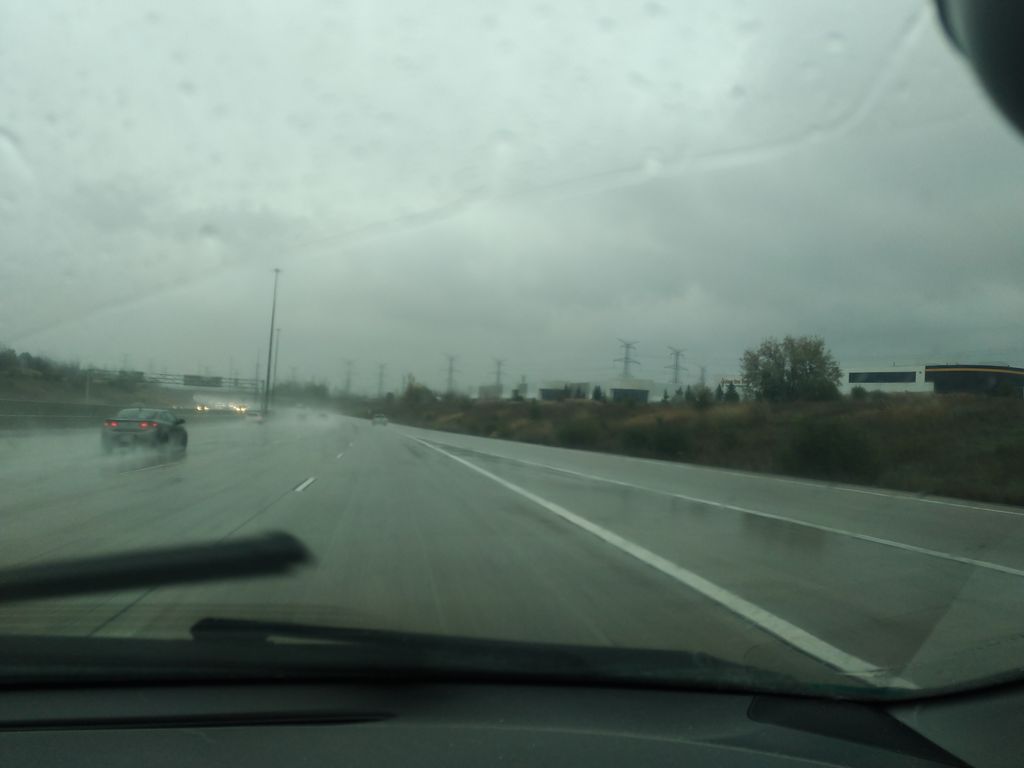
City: toronto